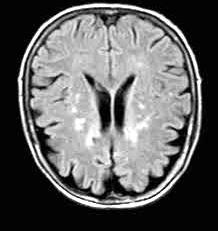
Label: notumor